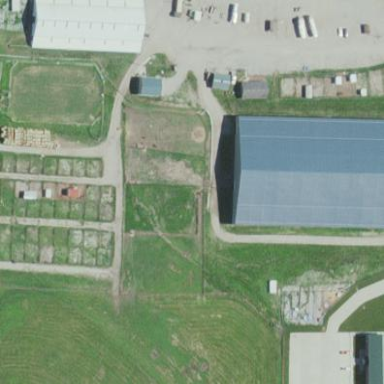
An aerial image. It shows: Farmyard area.